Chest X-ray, AP view. Patient: 71 years old, sex M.
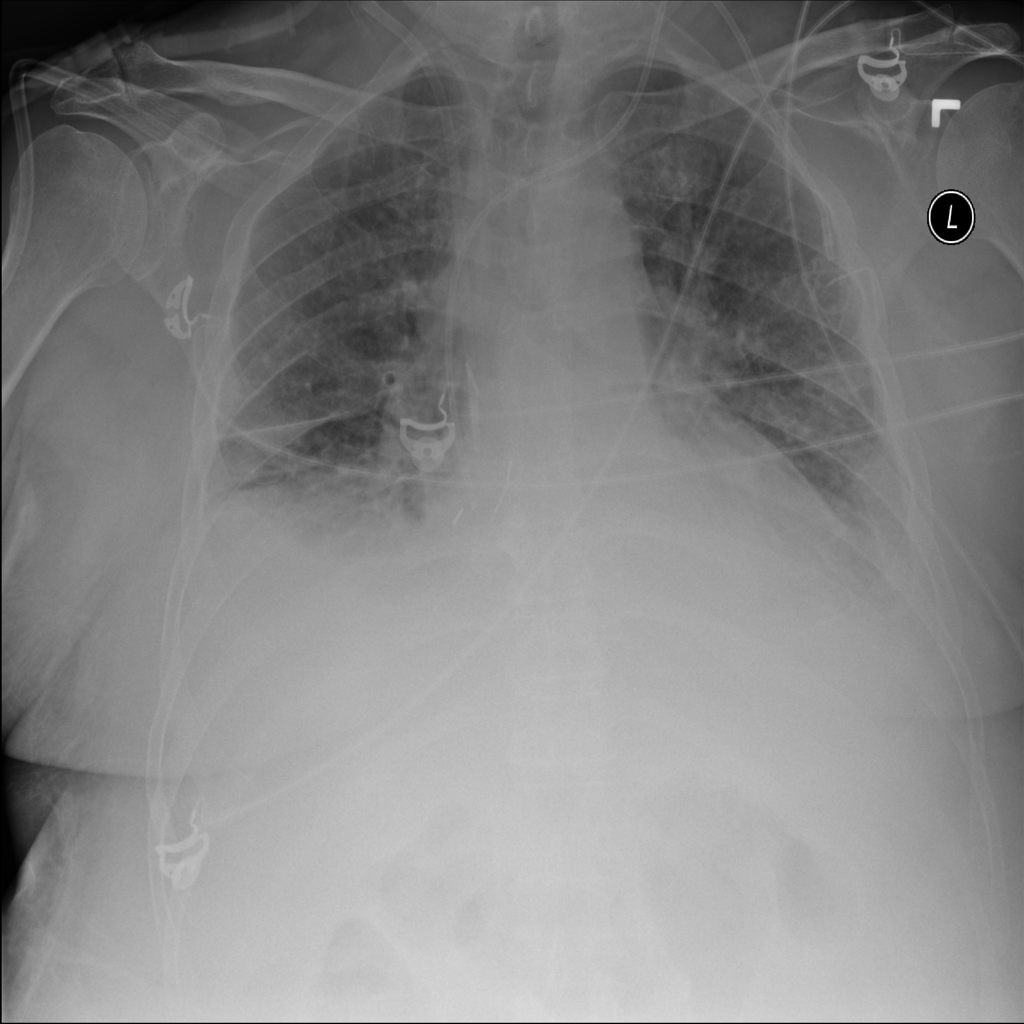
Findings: Atelectasis, Effusion, Infiltration